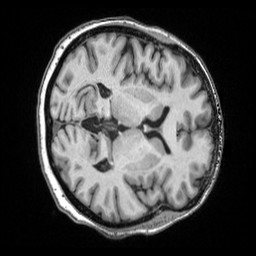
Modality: T1w
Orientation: axial
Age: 62
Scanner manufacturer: siemens
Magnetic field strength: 3 T
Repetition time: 2.5 s
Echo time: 0.00343 s